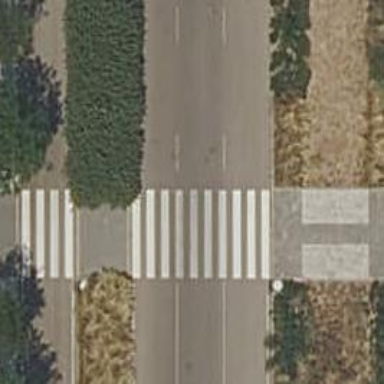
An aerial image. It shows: Uncontrolled road crossing.